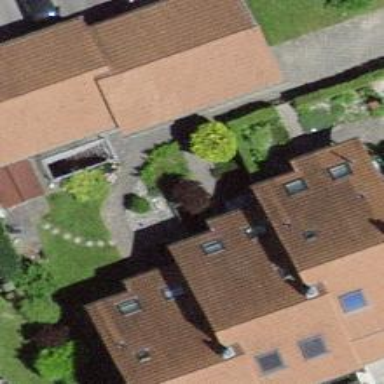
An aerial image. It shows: Group of garages.